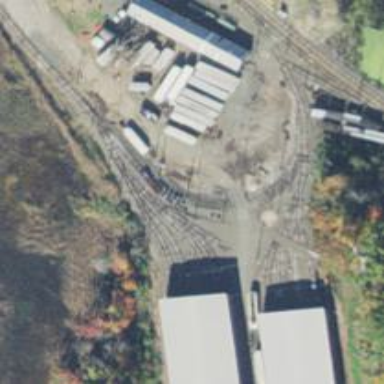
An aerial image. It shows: Preserved rail yard with electrified contact lines.